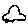
Label: car